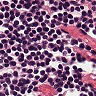
Metastatic tissue present: no